Field crop: maize
Growth stage: 1
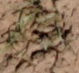
Species: lolium